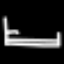
Label: bed